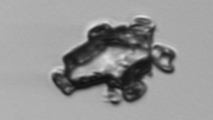
Label: Delphineis